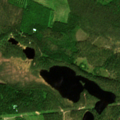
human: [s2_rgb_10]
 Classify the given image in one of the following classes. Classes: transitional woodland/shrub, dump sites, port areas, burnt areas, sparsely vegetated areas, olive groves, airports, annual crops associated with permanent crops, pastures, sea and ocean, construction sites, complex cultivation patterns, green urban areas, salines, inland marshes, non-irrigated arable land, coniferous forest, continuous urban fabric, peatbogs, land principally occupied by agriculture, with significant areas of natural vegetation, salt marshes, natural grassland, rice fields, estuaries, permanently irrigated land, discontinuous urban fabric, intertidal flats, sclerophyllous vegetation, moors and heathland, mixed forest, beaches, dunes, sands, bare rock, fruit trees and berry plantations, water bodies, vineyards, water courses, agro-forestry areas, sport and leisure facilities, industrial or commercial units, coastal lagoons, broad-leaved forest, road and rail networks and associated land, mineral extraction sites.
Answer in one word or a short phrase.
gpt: non-irrigated arable land, coniferous forest, mixed forest, transitional woodland/shrub